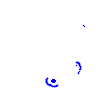
Particle: pion